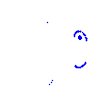
Particle: electron